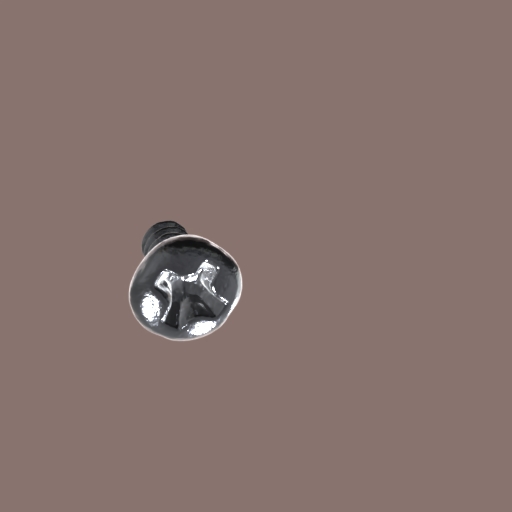
Label: screw